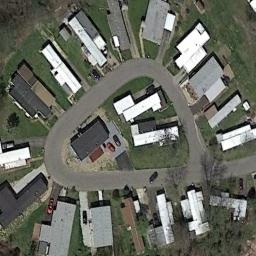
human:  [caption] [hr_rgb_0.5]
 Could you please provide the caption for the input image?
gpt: There are three rows of mobile homes .

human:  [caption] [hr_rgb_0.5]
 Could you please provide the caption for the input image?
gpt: Many buildings of different shapes and sizes are in mobile home parks .

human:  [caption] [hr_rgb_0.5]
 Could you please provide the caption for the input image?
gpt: The mobile home park has some mobile homes of different colors on the grass and a road goes through the mobile home park .

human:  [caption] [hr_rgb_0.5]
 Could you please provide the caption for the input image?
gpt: The mobile home park is on the grass next to the road .

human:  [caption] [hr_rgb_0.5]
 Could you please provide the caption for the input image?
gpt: There are some white buildings and gray buildings in the mobile home park .